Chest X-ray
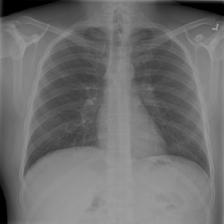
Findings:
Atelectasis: negative
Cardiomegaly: negative
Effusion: negative
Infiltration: negative
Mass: negative
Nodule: negative
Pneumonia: negative
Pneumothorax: negative
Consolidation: negative
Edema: negative
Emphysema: negative
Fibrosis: negative
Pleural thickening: negative
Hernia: negative